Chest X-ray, PA view. Patient: 54 years old, sex M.
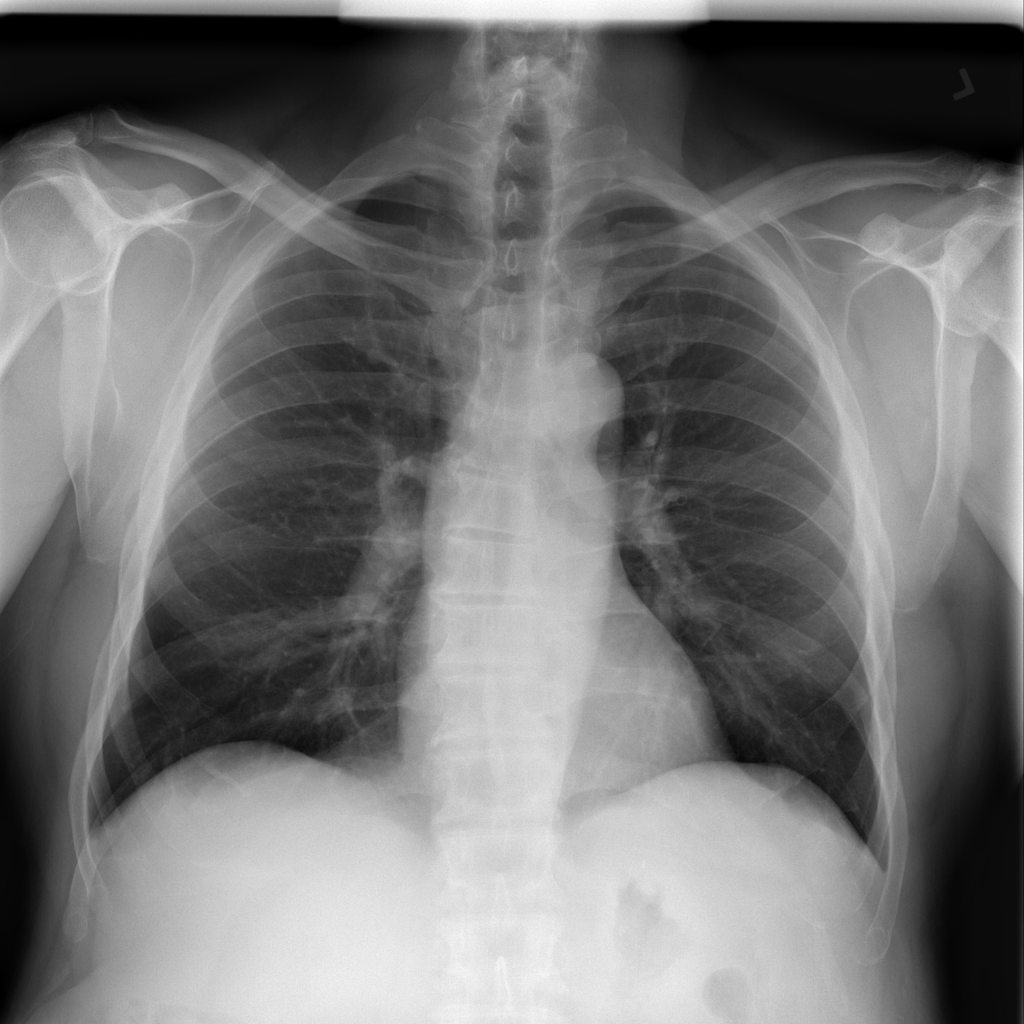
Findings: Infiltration